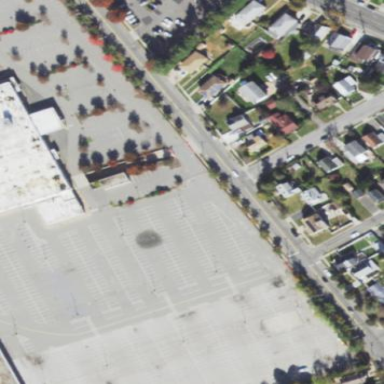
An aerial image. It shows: Parking area with surface.